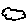
Label: cloud